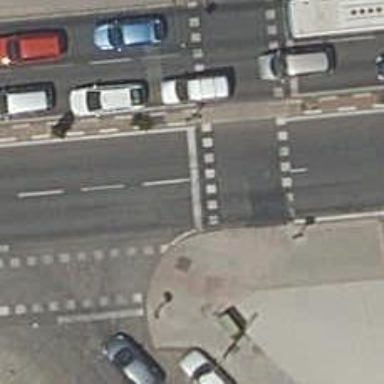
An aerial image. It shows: Road with traffic signals at crossing.